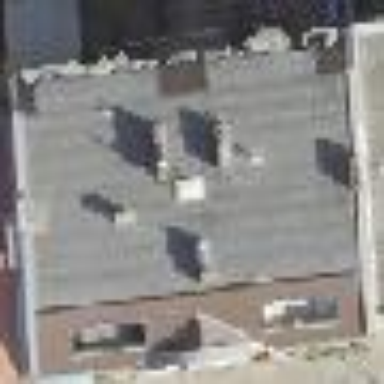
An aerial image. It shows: Building with roof made of roof tiles.